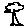
Label: tree